Question: I've generated MVC5 application which have table in the main screen (use default generation)
in the last column there is buttons for edit /details/delete .
1.how should I replace the button with icon for example pen for edit ,X for delete...
2.The create new is in the left side of the table how should I move it to the right side?
This is the default generated screen.

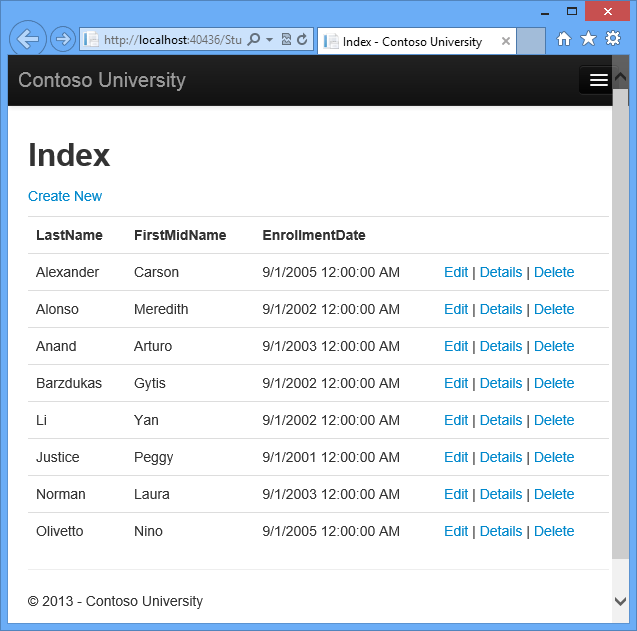
Answer: if u are using twitter bootstrap then u can do this like follwing. Use your css class instead of mine. That's it
'''
<td>
@Html.ActionLink(" ", "Details", new {id = item.Id}, new {@class = "btn btn-mini btn-success icon-eye-open bigger-120"})
@Html.ActionLink(" ", "Edit", new {id = item.Id}, new {@class = "btn btn-mini btn-info icon-edit bigger-120"})
@Html.ActionLink(" ", "Delete", new {id = item.Id}, new {@class = "btn btn-mini btn-danger icon-trash bigger-120"})
</td>
'''